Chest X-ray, PA view. Patient: 27 years old, sex M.
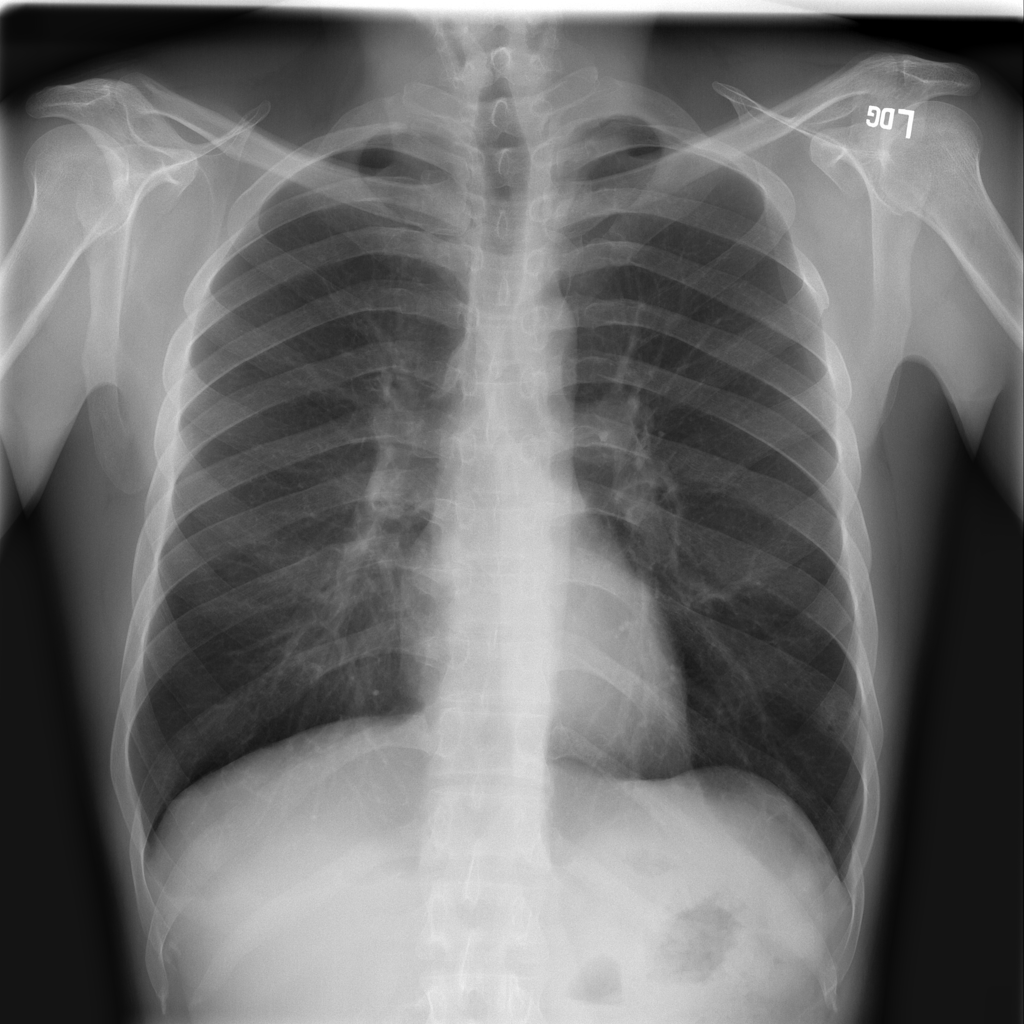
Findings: No Finding